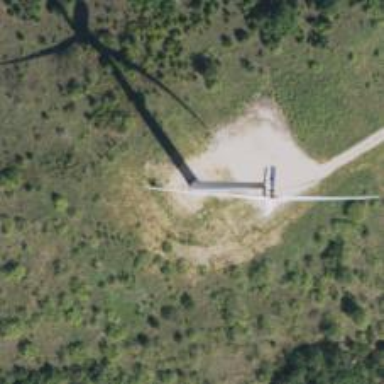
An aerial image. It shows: Wind generator with horizontal axis. The generator is wind turbine.